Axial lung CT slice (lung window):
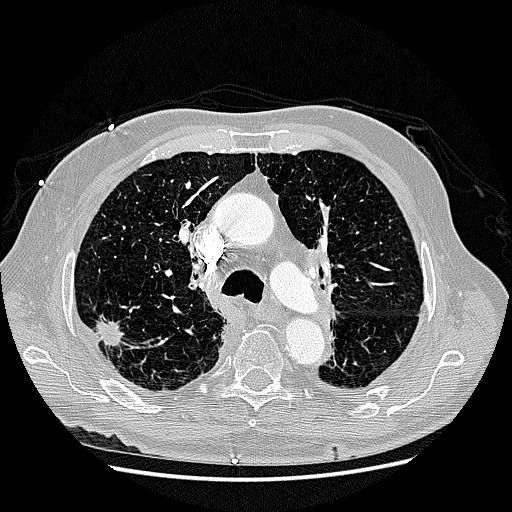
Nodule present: yes
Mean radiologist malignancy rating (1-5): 4.667